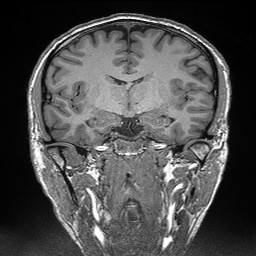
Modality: T1w
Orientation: sagittal
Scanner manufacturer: siemens
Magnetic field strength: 3 T
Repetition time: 2.3 s
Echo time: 0.00298 s